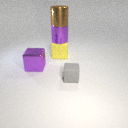
large purple metal cube to the left of large yellow rubber cube